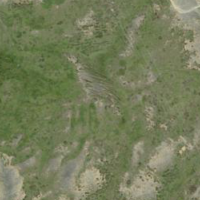
EUNIS habitat code: 26
Species observed at this site:
Gymnadenia conopsea